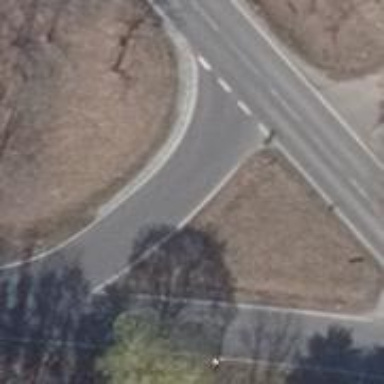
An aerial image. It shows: Tertiary road with asphalt surface.